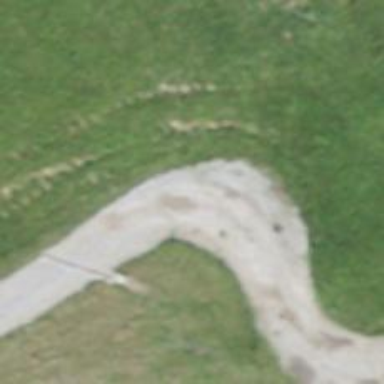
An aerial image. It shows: Gravel service road.